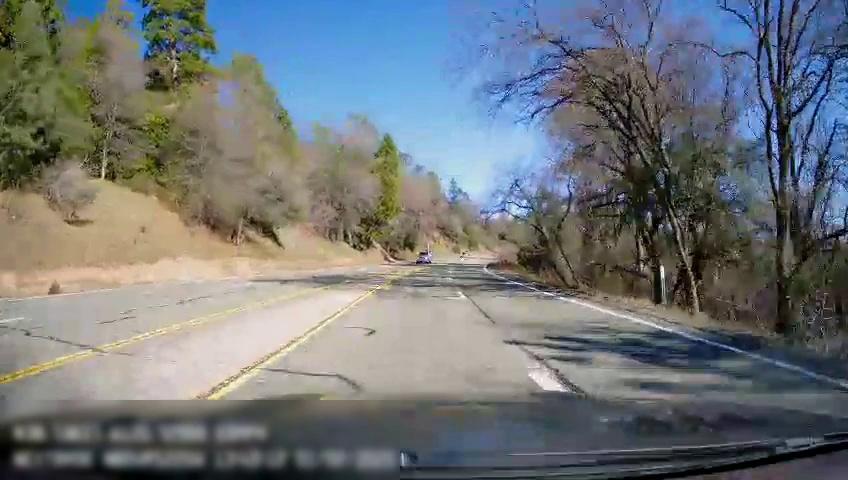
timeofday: Day
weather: Sunny
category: Drivable Space
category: Vehicles | SUV
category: Lanes | Opposite Lane
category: Lanes | Opposite Lane
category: Lanes | Current Lane
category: Lanes | Alternate Lane
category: Lanes | Current Lane
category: Lanes | Alternate Lane
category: Lanes | Opposite Lane
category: Lanes | Opposite Lane